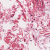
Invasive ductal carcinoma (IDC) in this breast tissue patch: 0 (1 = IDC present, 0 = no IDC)